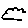
Label: cloud